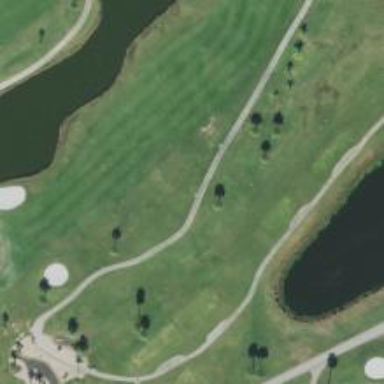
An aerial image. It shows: Path for both road and golf.